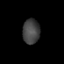
Tissue: prostate
Cell type: Myeloid cells
Senescence score: 0.7078
Nuclear area (px): 417
Mean DAPI intensity: 67.357